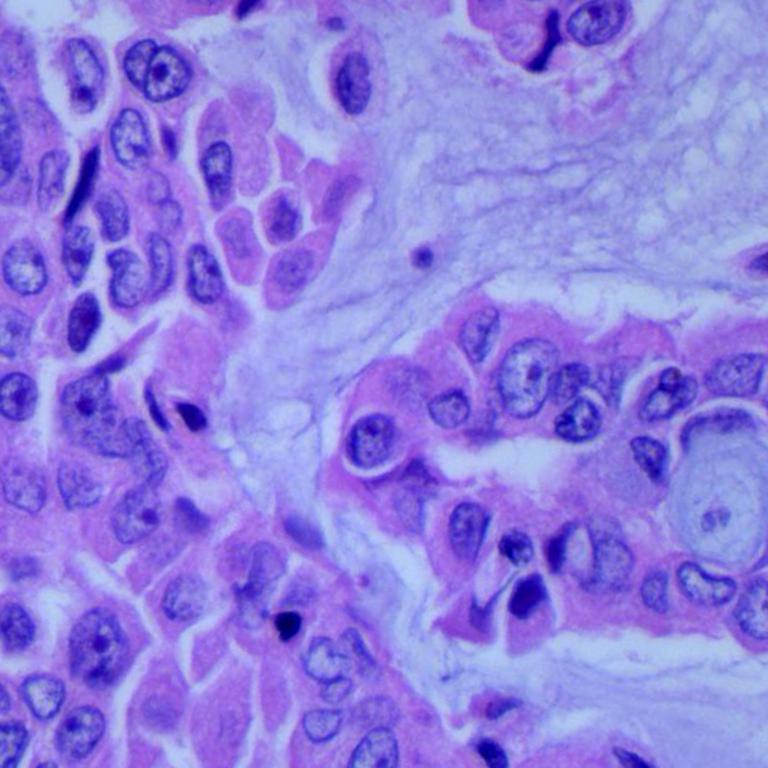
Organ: lung
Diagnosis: adenocarcinomas